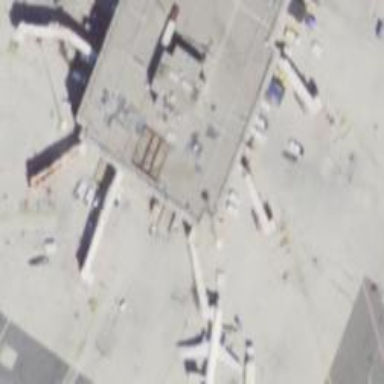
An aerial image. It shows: Airport gate.